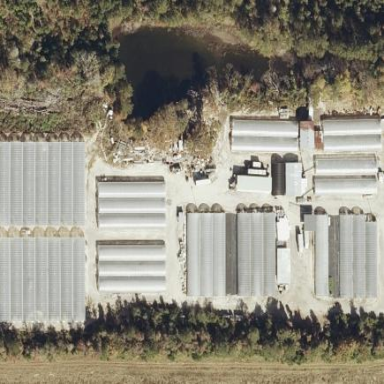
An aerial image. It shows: Greenhouse used for horticulture.